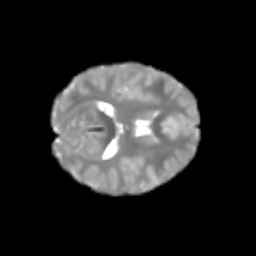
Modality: T2w
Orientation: axial
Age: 8
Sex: male
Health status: healthy